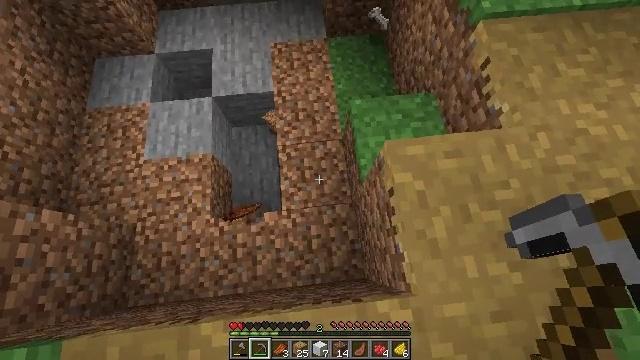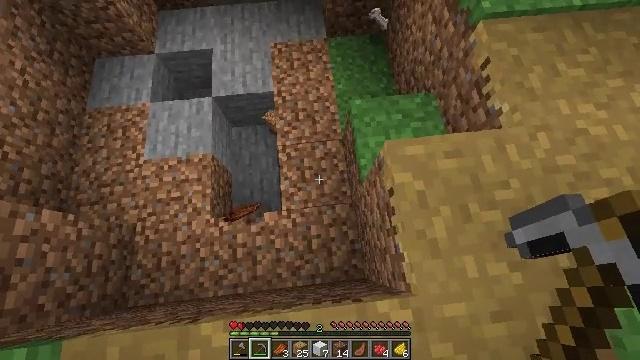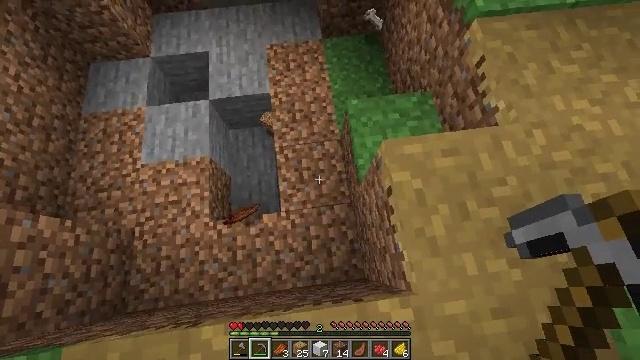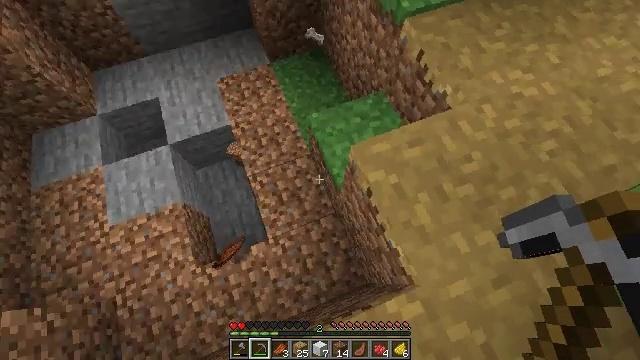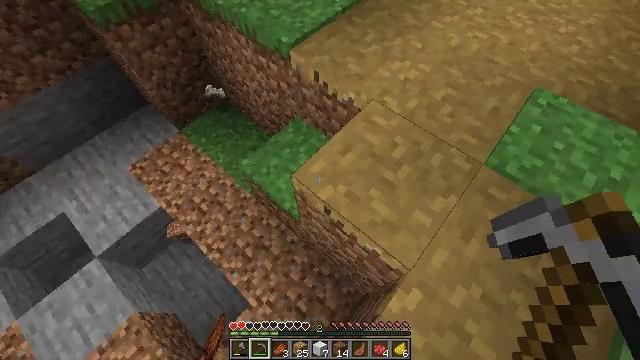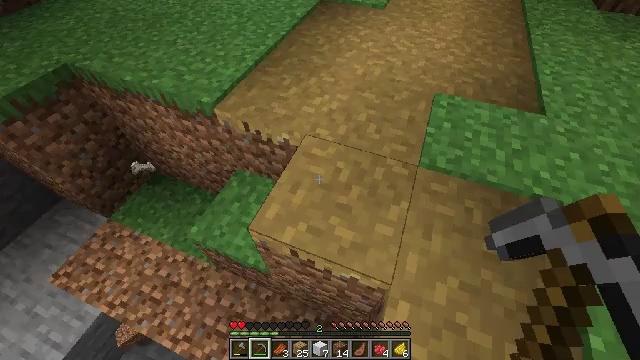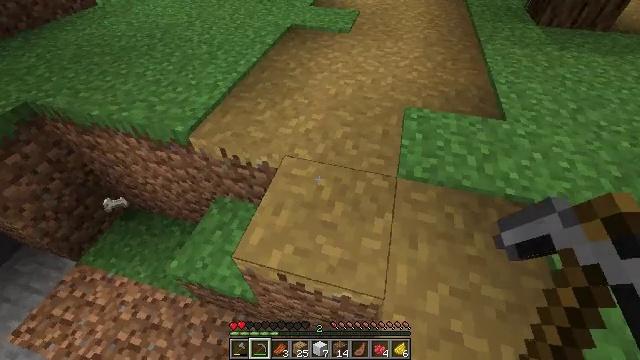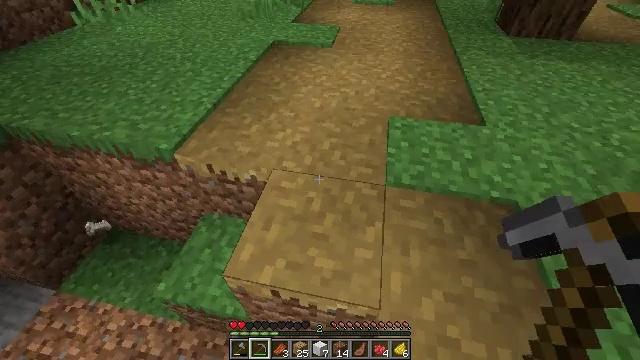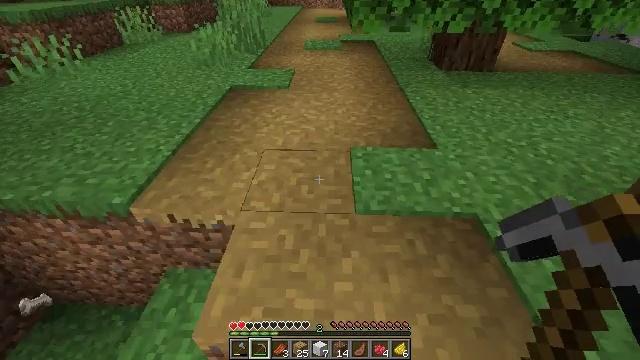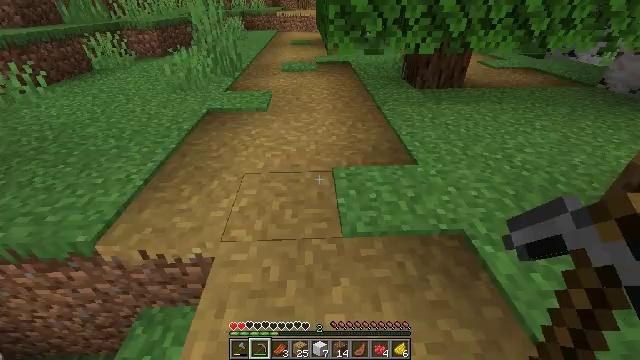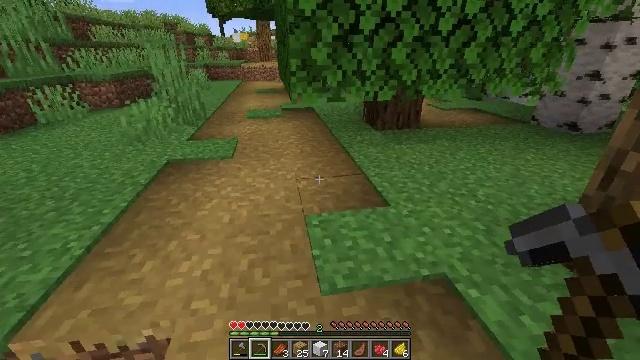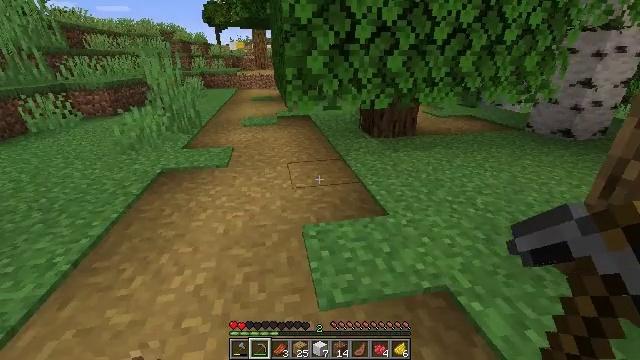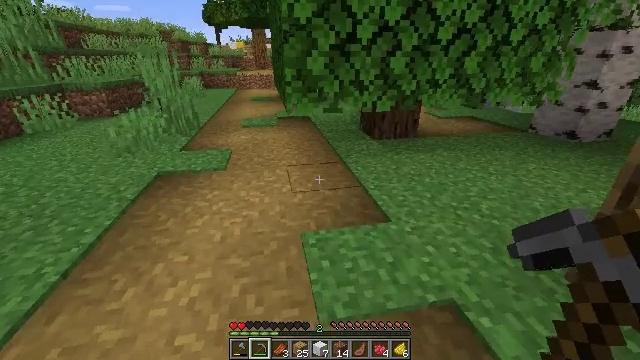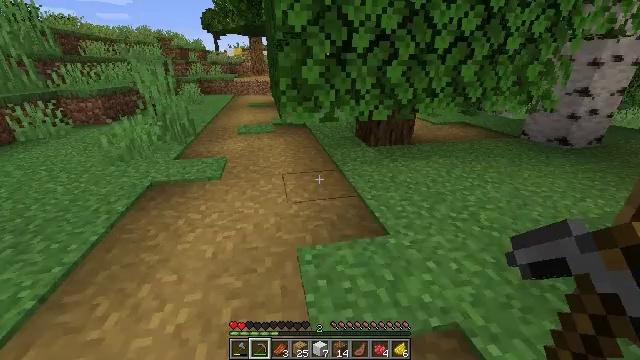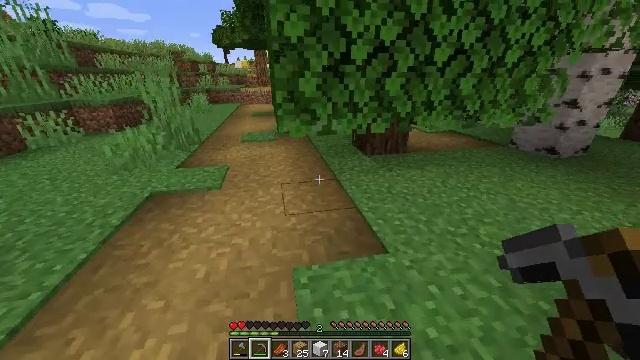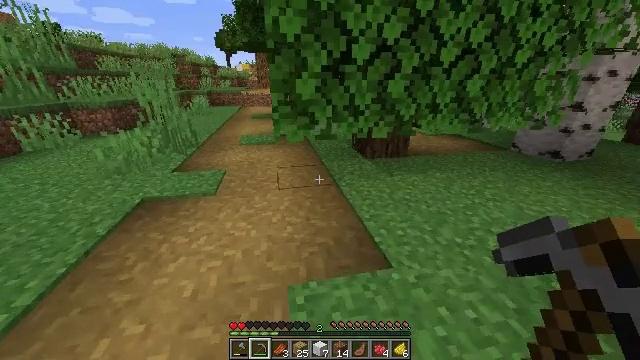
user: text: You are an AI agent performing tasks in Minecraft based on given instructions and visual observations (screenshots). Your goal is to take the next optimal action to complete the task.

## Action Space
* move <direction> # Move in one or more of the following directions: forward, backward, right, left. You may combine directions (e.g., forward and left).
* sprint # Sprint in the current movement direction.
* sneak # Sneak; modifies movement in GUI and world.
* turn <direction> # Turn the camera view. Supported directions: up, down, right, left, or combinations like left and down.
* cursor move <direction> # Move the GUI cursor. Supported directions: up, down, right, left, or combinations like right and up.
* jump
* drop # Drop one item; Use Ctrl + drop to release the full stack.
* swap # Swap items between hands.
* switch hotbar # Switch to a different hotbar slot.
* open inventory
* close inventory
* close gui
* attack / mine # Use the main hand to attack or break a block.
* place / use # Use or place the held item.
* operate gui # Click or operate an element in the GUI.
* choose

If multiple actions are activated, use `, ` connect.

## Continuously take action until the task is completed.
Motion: motion action
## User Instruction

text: Attack the white wool to collect it.
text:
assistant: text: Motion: no_op
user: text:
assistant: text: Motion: turn right
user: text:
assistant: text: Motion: turn right and up
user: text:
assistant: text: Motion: turn right and up
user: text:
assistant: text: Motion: turn right and up
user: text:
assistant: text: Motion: turn right and up
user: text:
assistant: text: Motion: turn right and up
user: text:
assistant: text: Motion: turn right and up
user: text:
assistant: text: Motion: move forward, turn right and up
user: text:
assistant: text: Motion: move forward, turn right and up
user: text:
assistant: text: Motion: turn up
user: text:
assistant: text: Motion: move forward
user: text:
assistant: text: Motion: move forward
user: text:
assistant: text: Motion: move forward
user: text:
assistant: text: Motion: move forward
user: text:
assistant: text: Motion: move forward
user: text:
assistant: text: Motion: move forward, turn left
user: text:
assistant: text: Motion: move forward, turn left and up
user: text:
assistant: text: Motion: move forward, turn left and up
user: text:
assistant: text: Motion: move forward, turn left and up
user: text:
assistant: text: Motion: move forward, turn up
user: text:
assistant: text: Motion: move forward
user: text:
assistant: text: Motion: move forward
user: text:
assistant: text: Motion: move forward
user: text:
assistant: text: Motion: move forward
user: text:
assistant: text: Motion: move forward
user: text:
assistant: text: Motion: move forward
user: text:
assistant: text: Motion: move forward
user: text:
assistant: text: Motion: move forward
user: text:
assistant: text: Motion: move forward